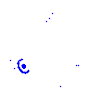
Particle: electron